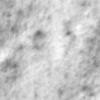
Label: no_change